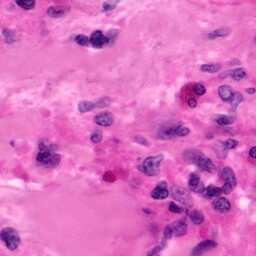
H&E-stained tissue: Pancreatic